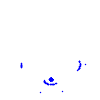
Particle: electron